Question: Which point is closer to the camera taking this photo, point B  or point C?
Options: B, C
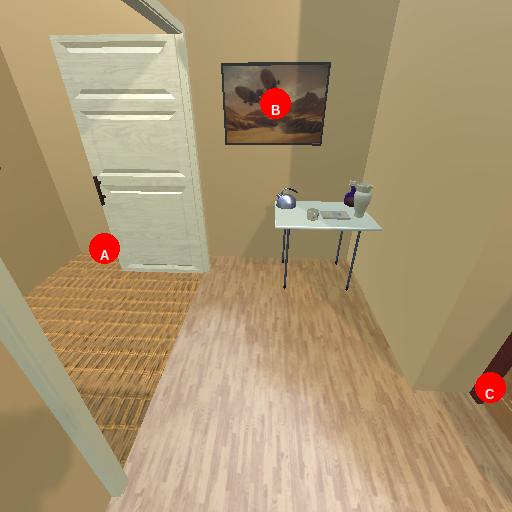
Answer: B